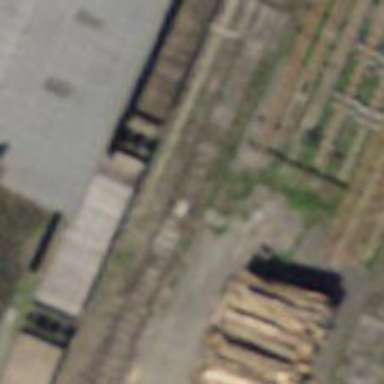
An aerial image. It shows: Railway switch.